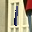
Label: 1